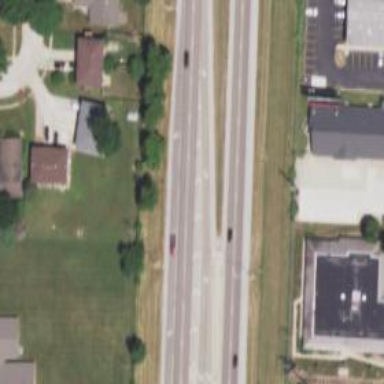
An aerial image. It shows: Road marking featuring gore chevron.